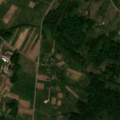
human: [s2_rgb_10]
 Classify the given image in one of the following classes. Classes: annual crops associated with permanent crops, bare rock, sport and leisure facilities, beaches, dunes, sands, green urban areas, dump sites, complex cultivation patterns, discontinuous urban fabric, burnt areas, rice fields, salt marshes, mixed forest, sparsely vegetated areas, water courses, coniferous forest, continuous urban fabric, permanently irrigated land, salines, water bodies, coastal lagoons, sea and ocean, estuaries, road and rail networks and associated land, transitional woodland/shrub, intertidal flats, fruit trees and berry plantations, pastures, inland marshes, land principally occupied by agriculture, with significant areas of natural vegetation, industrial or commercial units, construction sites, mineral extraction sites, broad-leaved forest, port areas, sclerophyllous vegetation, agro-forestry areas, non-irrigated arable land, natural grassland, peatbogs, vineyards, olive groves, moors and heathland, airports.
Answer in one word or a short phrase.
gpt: discontinuous urban fabric, non-irrigated arable land, pastures, complex cultivation patterns, broad-leaved forest, transitional woodland/shrub